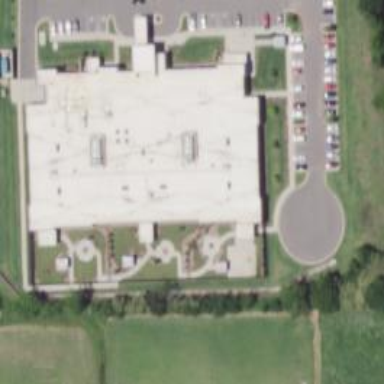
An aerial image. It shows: Healthcare facility identified as hospital.